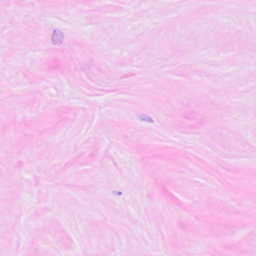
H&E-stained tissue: Breast